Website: bh-photo
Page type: account-selection
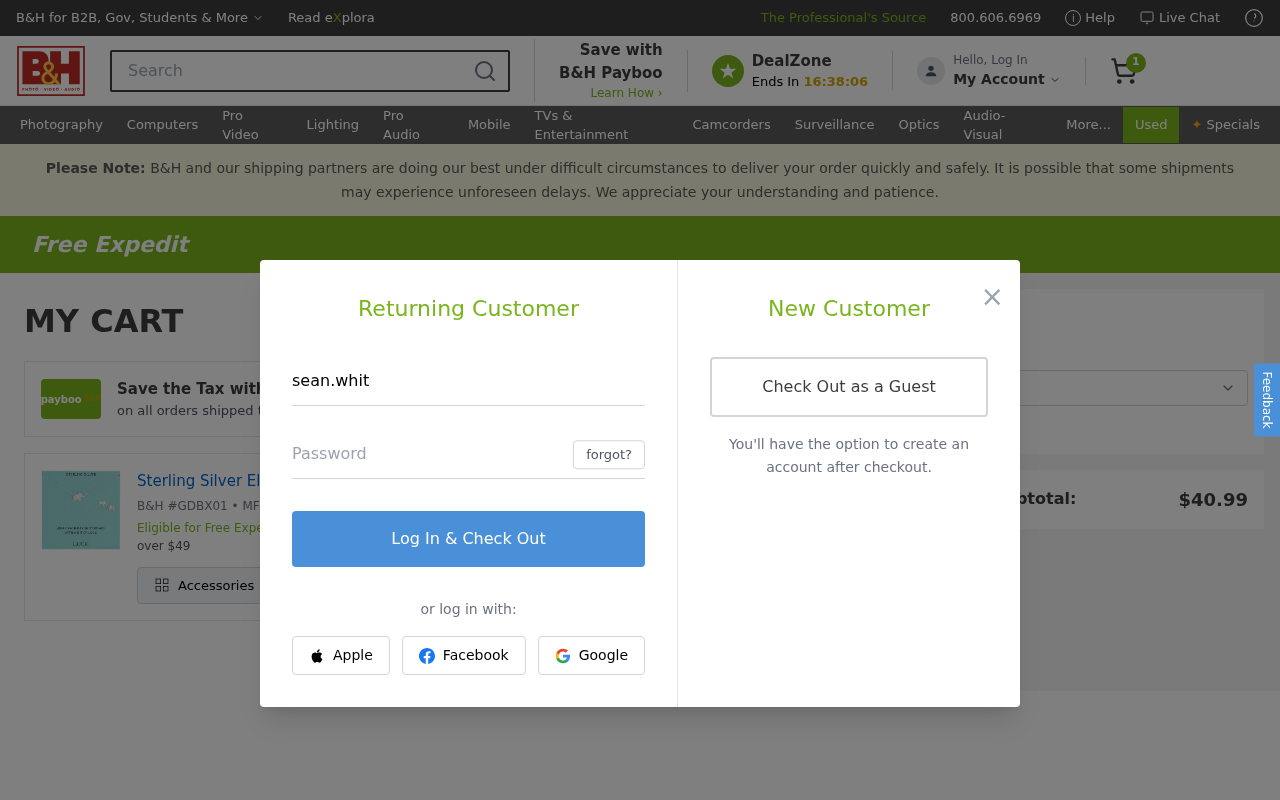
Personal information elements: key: PII_EMAIL
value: sean.white@hotmail.com
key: PII_POSTCODE
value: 51429
Product elements: key: PRODUCT1_NAME
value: Sterling Silver Elephant Necklace and Earrings Jewelry Set
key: PRODUCT1_QUANTITY
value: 1
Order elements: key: ORDER_NUM_ITEMS
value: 1
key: ORDER_SUBTOTAL
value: $40.99
Search elements: key: HEADER_SEARCH
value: Search
Other elements: key: BH_ITEM_NUMBER
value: GDBX01
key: MFR_NUMBER
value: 84084A